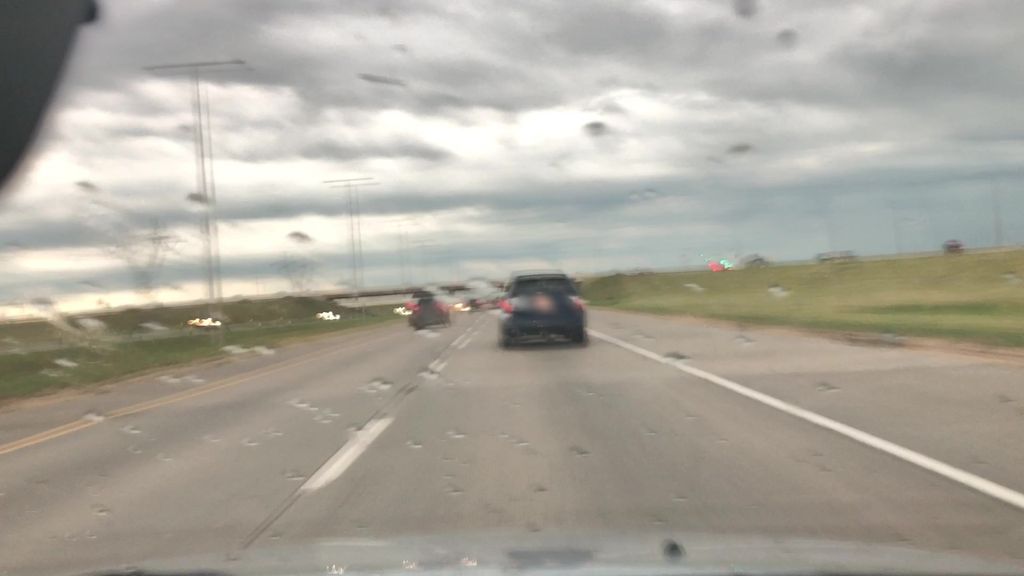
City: edmonton